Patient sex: M
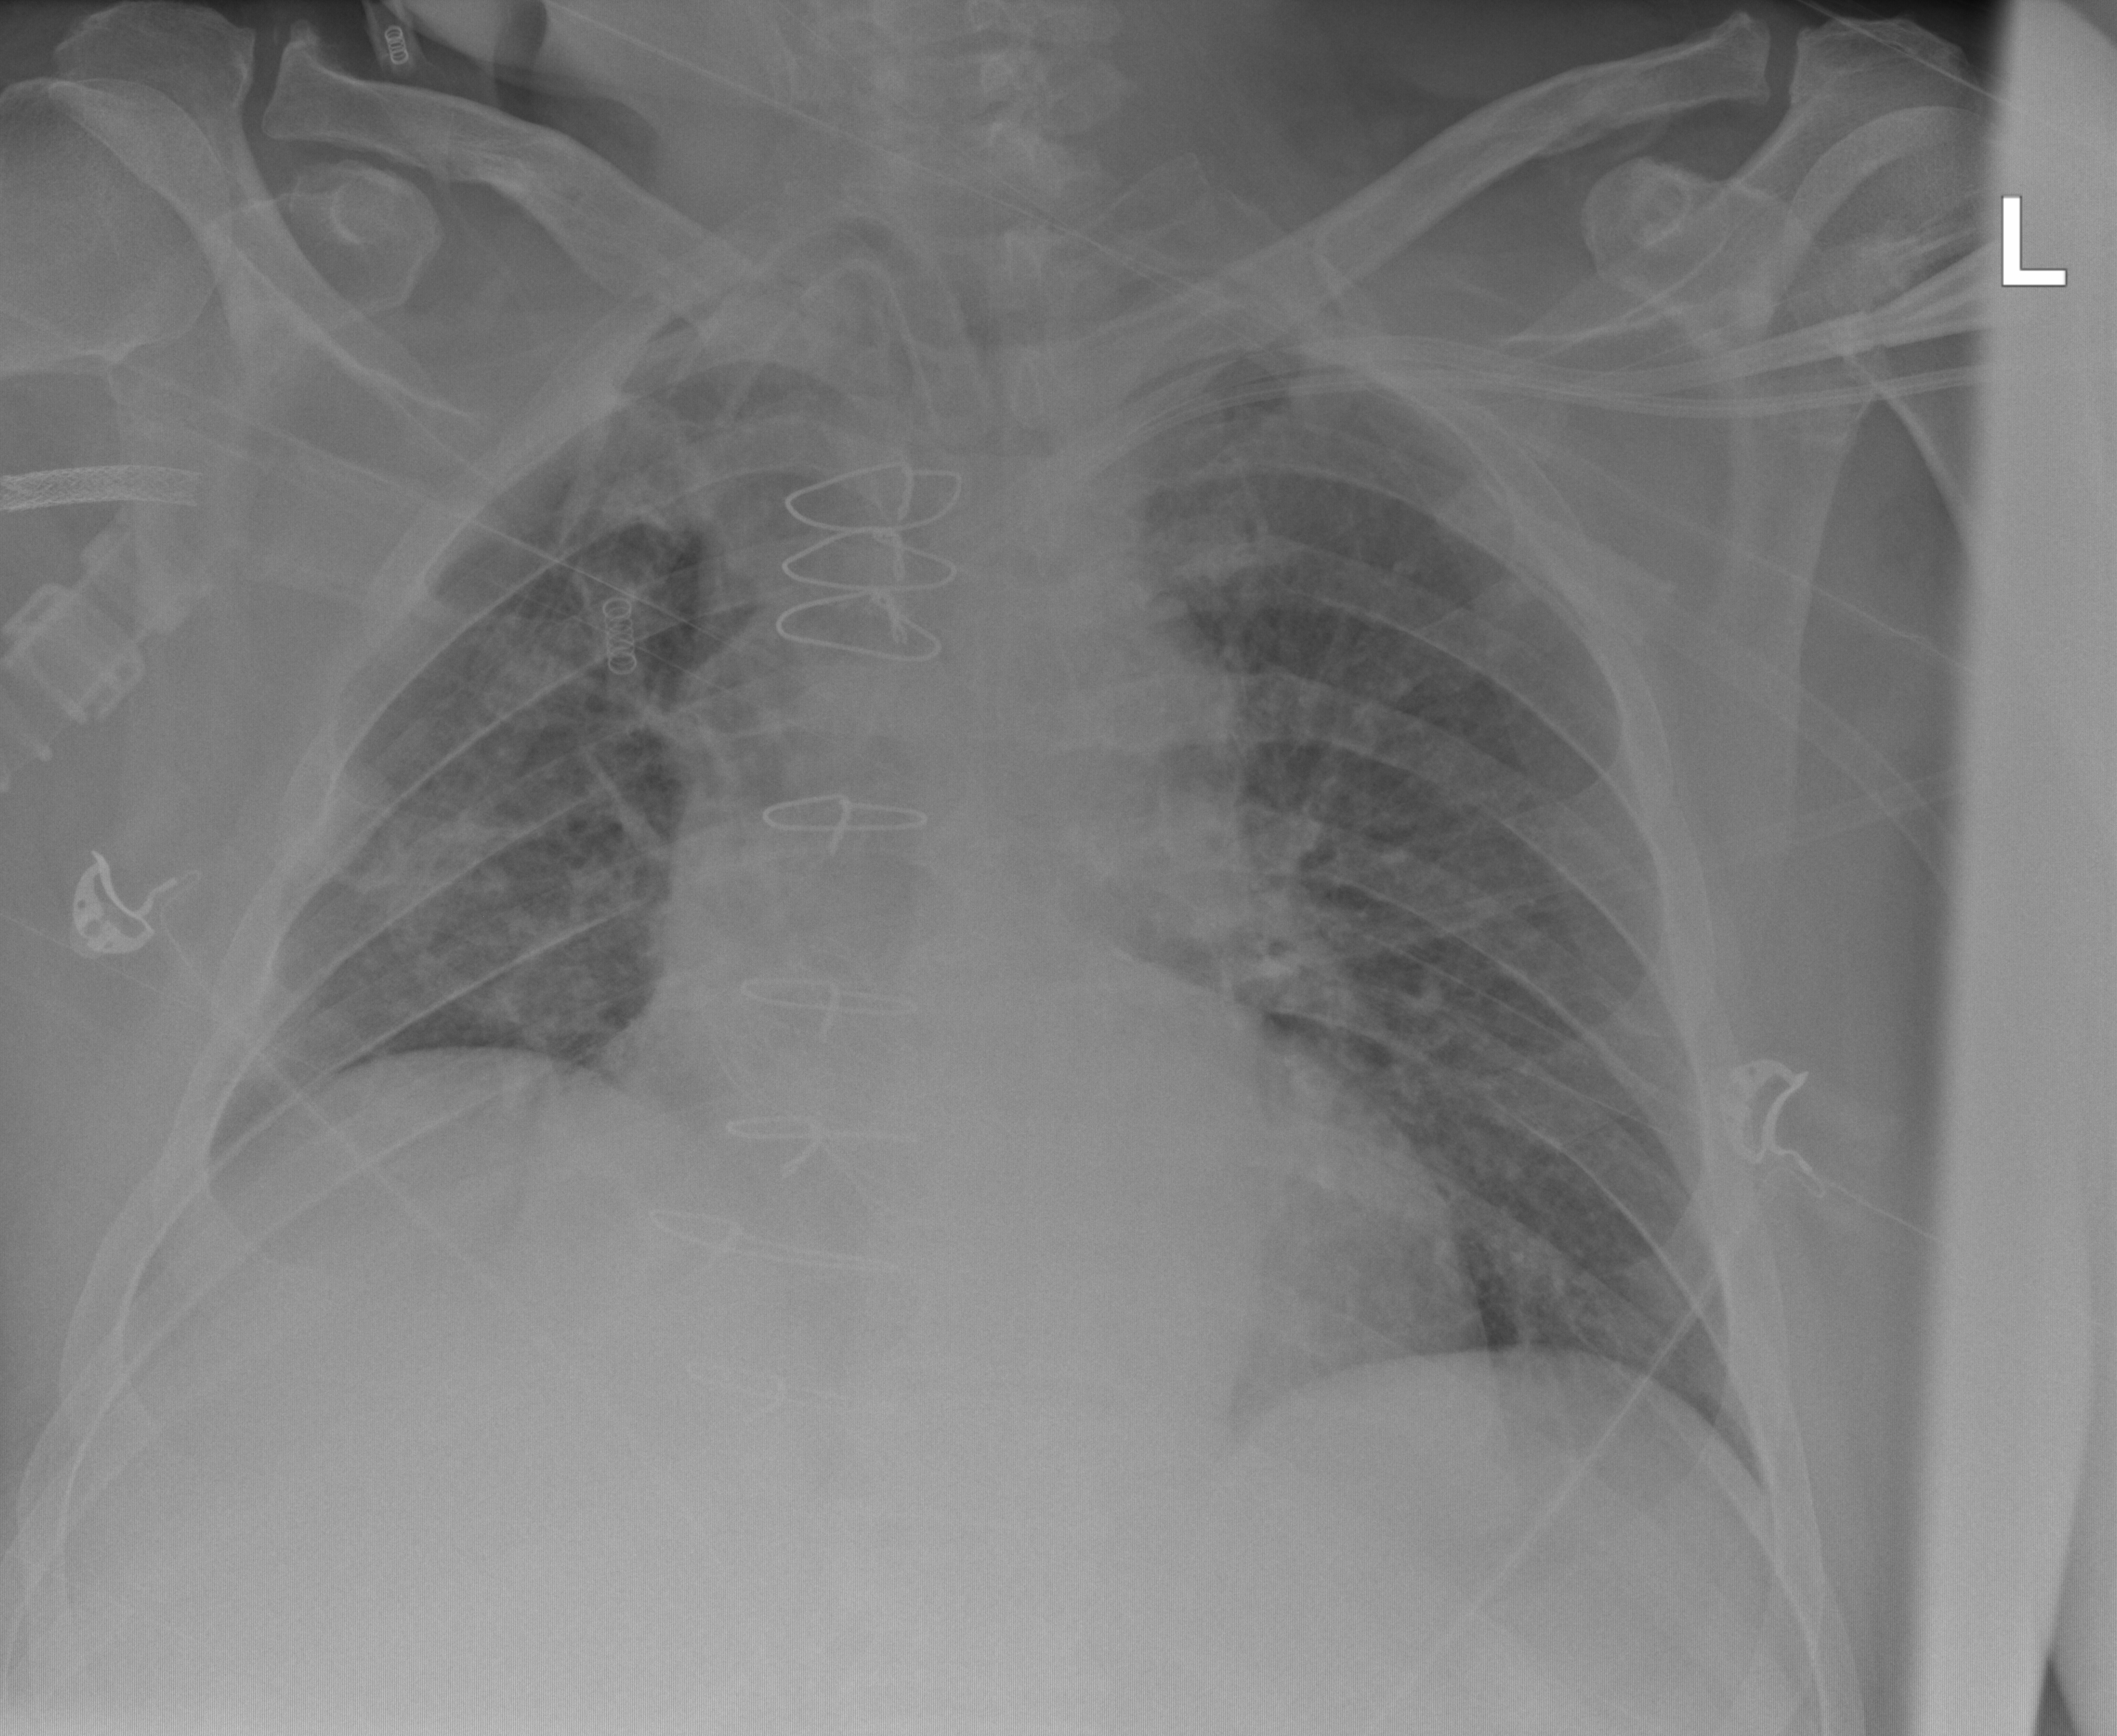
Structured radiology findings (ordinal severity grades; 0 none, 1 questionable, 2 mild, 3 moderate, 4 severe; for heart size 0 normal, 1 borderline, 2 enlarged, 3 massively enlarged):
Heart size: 2
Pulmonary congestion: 2
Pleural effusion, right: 0
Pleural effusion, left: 0
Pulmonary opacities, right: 0
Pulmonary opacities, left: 0
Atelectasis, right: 2
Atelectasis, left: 0